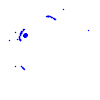
Particle: kaon